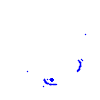
Particle: proton